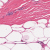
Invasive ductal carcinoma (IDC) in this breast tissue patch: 0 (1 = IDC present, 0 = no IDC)